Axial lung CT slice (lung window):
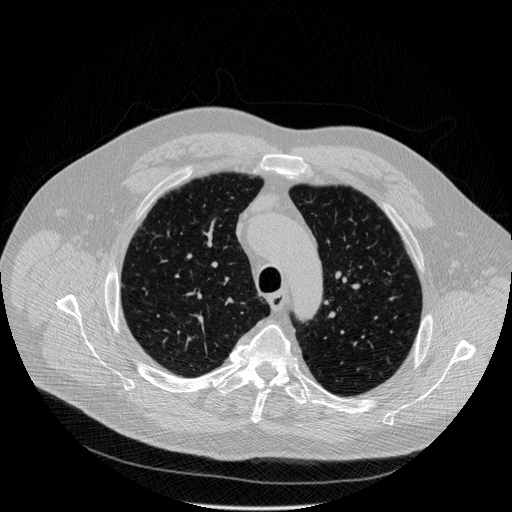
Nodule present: no